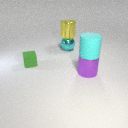
large purple metal cylinder in front of small green rubber cube